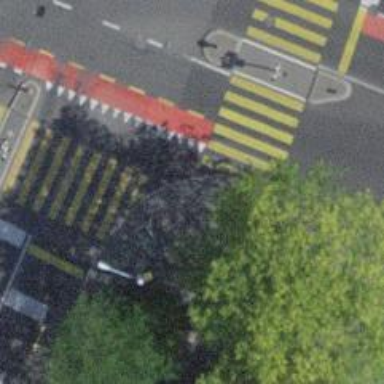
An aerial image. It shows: Kerb serving as barrier.